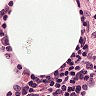
Metastatic tissue present: no